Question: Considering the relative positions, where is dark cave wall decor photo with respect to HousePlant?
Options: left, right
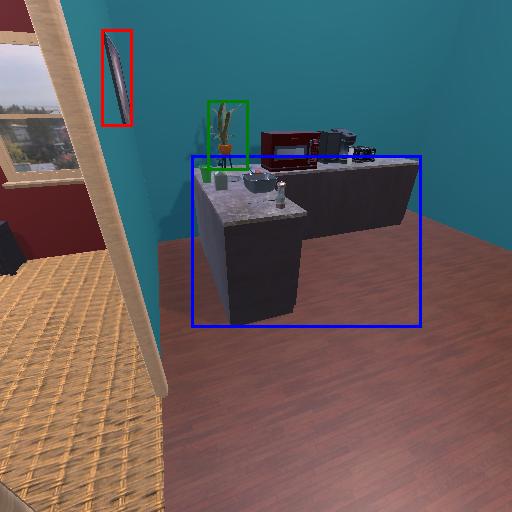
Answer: left